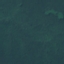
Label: Forest